Current action and preconditions to check: trajectory_clear

Your task: For each precondition in the list above, predict whether it will hold at this action.

Consider the current scene as observed from the mobile robot's camera, and analyze the predicted future states of all dynamic agents (e.g., people, animals, vehicles, or any moving entities) within the NEXT SECOND.

IMPORTANT: Only answer "very likely" if you are absolutely certain—based on strong, clear evidence—that a dynamic agent will violate the precondition in the predicted future state. Do NOT answer "very likely" for unlikely, ambiguous, or low-probability risks.

Ask yourself for each precondition: Is there a high probability, with clear and convincing evidence, that the predicted future states of any dynamic agent will interfere with the predicted future state of the currently executing action within the NEXT SECOND, causing that precondition to fail?

Assess the risk level based on these predictions. Use "likely" or "very likely" if motions create a clear risk of interference.

Use "neutral" or "improbable" if agents are nearby but their predicted paths are clearly diverging or non-conflicting.

Failure Risk Categories: "very improbable", "improbable", "neutral", "likely", "very likely"

Answer Format: Output ONLY the probability_of_failure value from these categories: "very improbable", "improbable", "neutral", "likely", "very likely"

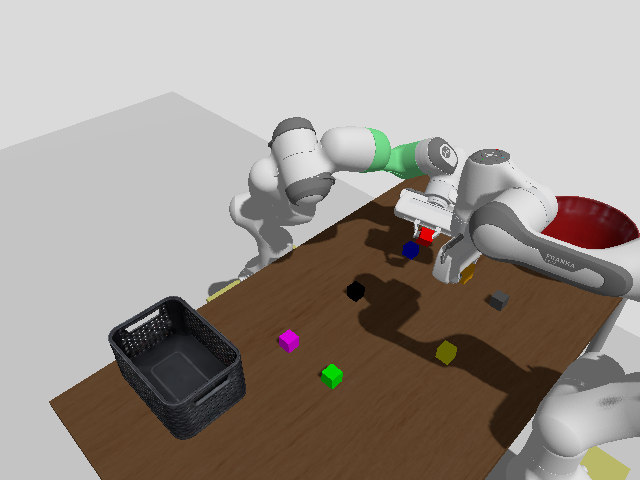

Answer: very improbable